Question: I had finished this website a while ago but something happened to it and I've now spent all day fixing it and getting it back from scratch as my backup wasn't correctly done. I don't quite understand what it's doing as I've done this technique on many other websites with no troubles, maybe I've looked at this website too long?
<URL>. I'm wanting to put some space on the left and right hand side, however I dont just have one container as I was needing the dark grey bar at 100% of the screen and always under the banner no matter where it was. So there are 4 "containing" divs that I want to have the space. I've placed soem CSS3 media queries in but now I'm getting a gap to the right. I was thinking it was because my background mages are going all the way across but they set at 100% so I'm just not understanding whats going on. It's somethign simple, I'm not seeing it right now..
This is what I have for the media queries
'''
/* Smartphones (portrait and landscape) ----------- */
@media only screen
and (min-device-width : 320px)
and (max-device-width : 480px) {
#header, #banner, #main, #footer-widget-area { padding: 0 2em 0 2em; }
}
'''
This is what t looks like on my iPhone

Any advice is helpful and appreciated.
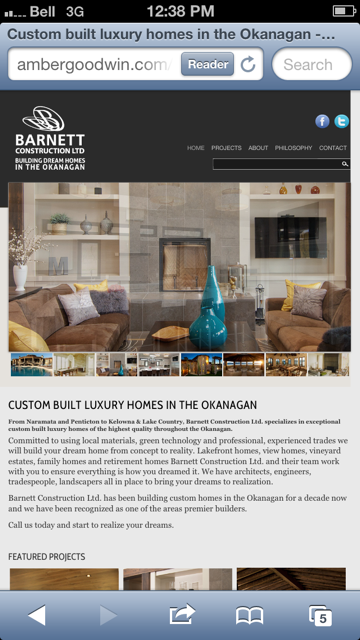
Answer: Look into the 'viewport' meta tag. If you were to add the code to your page's '<head>':
'''
<meta name="viewport" content="width=1100">
'''
That would force the iPhone's viewport to render 1100px wide. The default viewport on an iPhone is 980px, so your page was implying that 100% width was 980px and not the true content's width.
Viewport can be tricky, here's some more info on it:
<URL>